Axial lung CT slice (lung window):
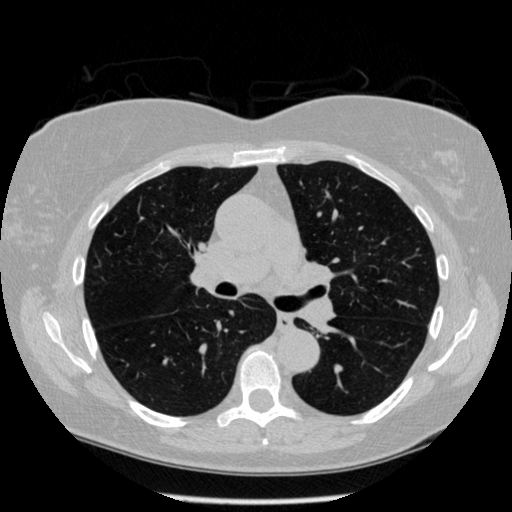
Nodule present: no